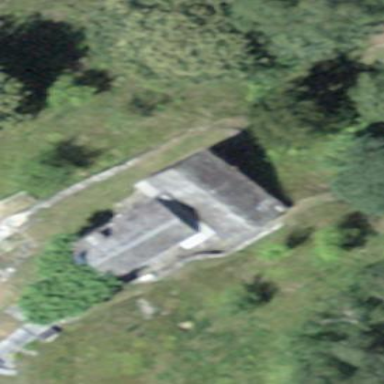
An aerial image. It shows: Cabin.